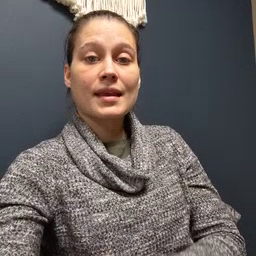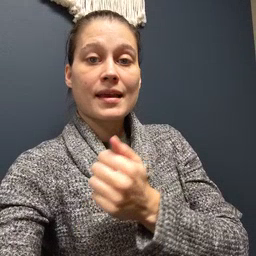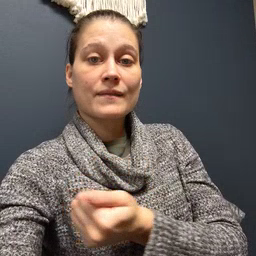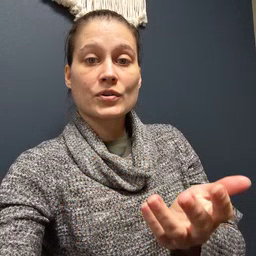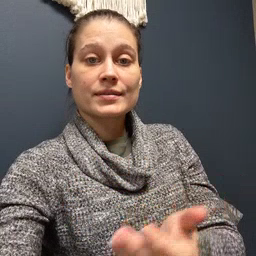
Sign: every